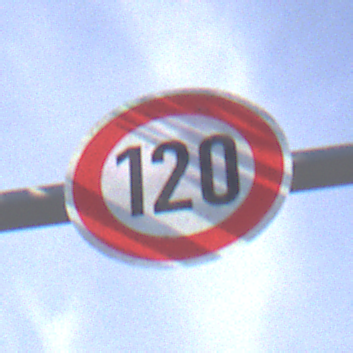
Verkehrszeichen: Geschwindigkeit120
Umgebung: Outdoor, Nature
Tageszeit: SunriseSunset
Wetter: PartlyCloudy
Licht: Natural
Jahreszeit: NotSpecified
Kontrast: HighContrast